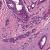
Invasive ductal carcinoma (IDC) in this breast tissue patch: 1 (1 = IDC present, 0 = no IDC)